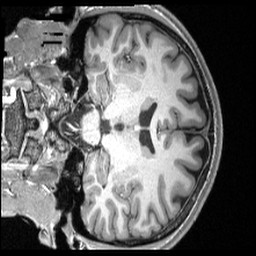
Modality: T1w
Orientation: coronal